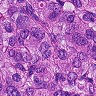
Metastatic tissue present: yes